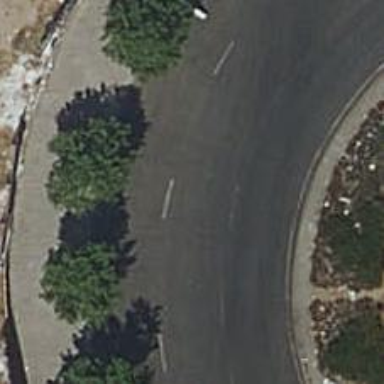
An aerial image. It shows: Tertiary road with asphalt surface. The road leads to circular junction.